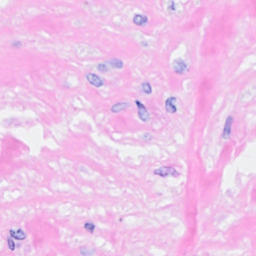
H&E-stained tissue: Breast